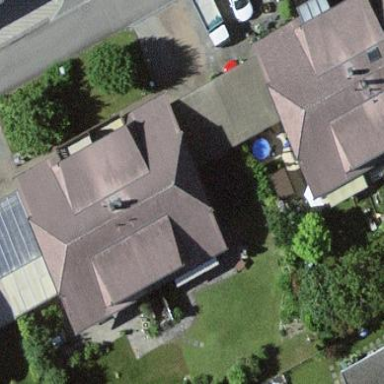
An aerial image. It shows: Residential building with half-hipped roof that is oriented across.